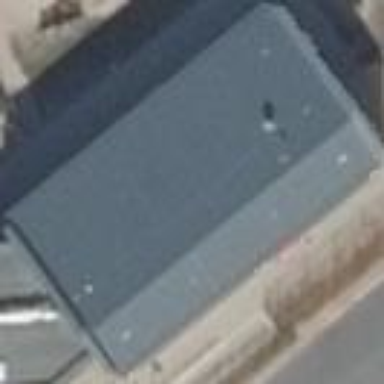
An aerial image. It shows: Kindergarten building.